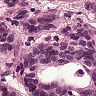
Metastatic tissue present: yes